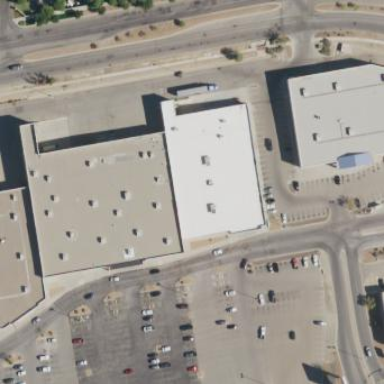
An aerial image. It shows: Department store building.